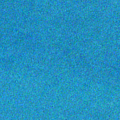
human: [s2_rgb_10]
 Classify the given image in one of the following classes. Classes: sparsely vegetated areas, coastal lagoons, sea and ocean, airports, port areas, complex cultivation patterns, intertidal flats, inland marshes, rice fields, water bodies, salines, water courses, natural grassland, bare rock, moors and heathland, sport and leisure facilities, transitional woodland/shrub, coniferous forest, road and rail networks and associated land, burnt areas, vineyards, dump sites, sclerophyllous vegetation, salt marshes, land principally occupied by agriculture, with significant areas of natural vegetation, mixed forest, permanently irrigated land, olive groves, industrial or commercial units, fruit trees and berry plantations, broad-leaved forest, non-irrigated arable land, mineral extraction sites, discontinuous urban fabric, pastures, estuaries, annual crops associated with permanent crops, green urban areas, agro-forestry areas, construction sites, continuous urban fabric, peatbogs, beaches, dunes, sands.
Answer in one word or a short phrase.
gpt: sea and ocean